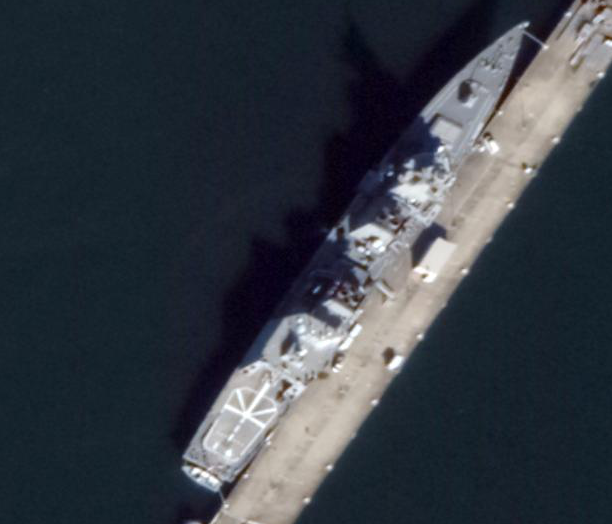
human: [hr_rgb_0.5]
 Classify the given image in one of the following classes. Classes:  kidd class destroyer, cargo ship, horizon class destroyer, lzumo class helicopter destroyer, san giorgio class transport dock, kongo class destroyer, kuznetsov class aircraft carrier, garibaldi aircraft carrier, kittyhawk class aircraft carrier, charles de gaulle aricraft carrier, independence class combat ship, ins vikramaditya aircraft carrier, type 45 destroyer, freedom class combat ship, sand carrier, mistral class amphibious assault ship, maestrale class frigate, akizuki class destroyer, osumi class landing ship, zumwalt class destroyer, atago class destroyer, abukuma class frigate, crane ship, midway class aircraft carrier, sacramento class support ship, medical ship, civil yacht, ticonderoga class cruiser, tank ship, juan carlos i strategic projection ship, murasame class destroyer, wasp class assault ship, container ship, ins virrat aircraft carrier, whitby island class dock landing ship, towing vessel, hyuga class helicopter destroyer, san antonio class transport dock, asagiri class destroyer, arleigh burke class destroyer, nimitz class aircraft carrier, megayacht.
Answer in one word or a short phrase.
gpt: Akizuki class destroyer